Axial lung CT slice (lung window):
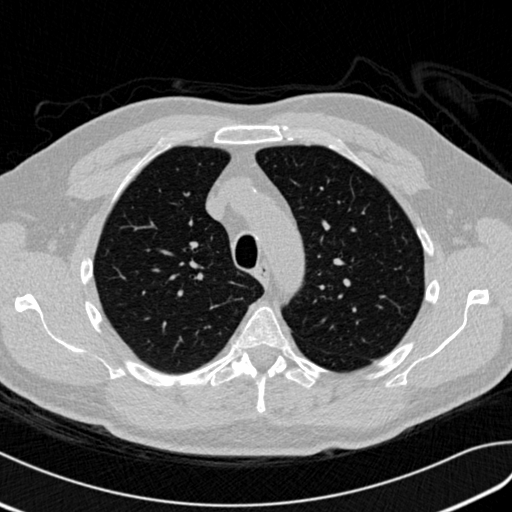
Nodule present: no